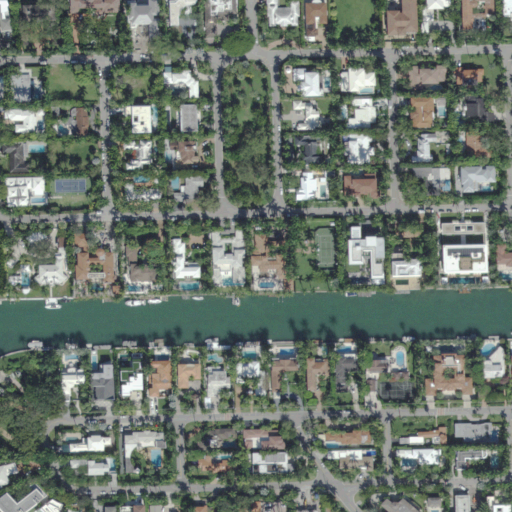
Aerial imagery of island in Florida named Sunset Islands containing low intensity development, medium intensity development, open development, herbaceous wetlands, high intensity development, woody wetlands, and open water